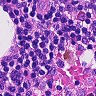
Metastatic tissue present: no